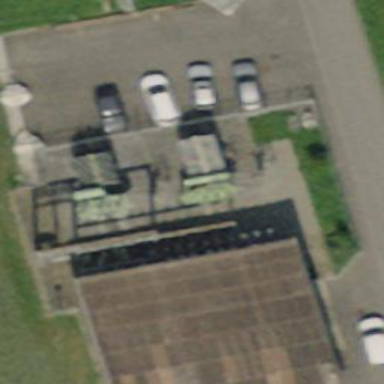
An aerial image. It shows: Power substation.